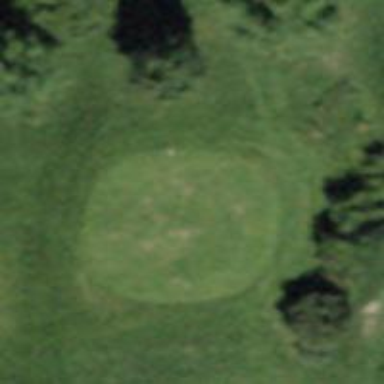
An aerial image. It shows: Golf tee.